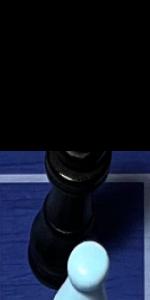
Label: King_Black